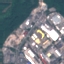
Land use / land cover class: Industrial